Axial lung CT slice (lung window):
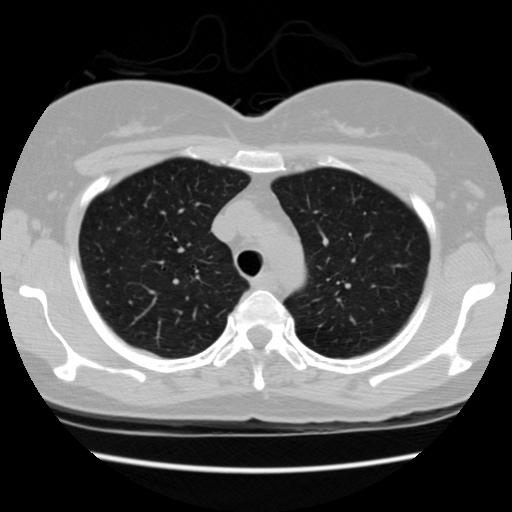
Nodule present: no